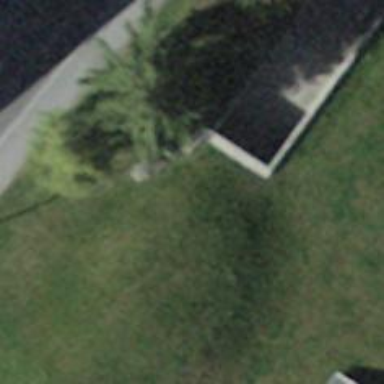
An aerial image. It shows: Retaining wall.